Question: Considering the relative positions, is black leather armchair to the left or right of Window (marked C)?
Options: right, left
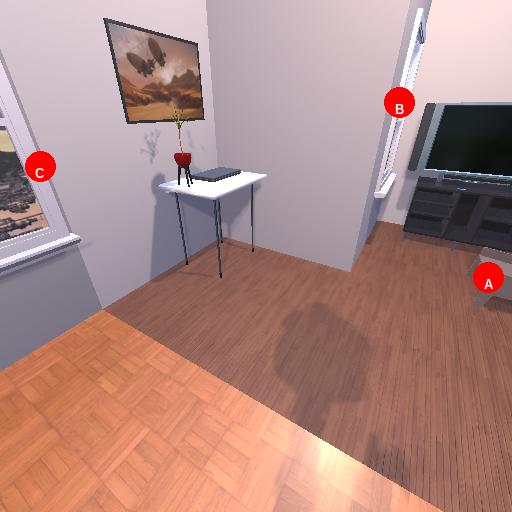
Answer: right